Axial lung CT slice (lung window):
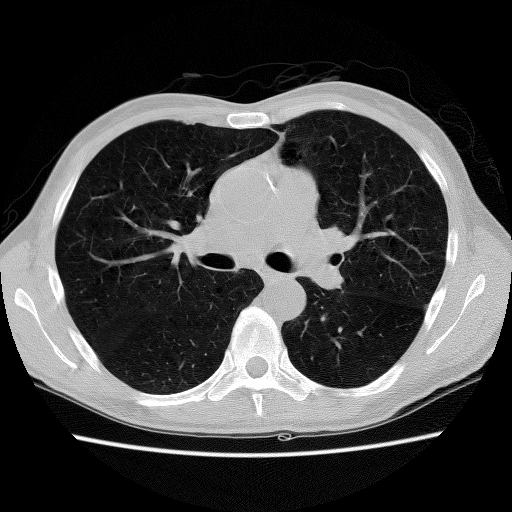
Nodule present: no